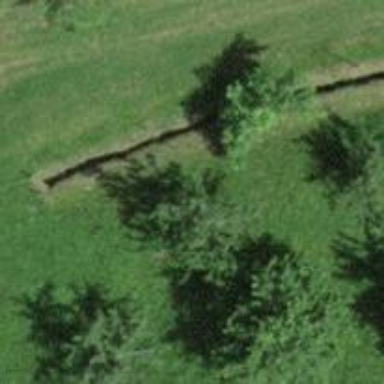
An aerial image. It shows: Ditch serving as waterway.